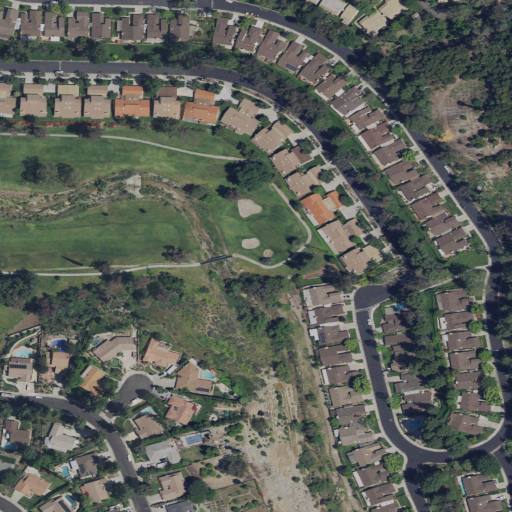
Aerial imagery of valley in California named Sycamore Canyon containing low intensity development, open development, medium intensity development, grassland, and mixed forest